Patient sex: M
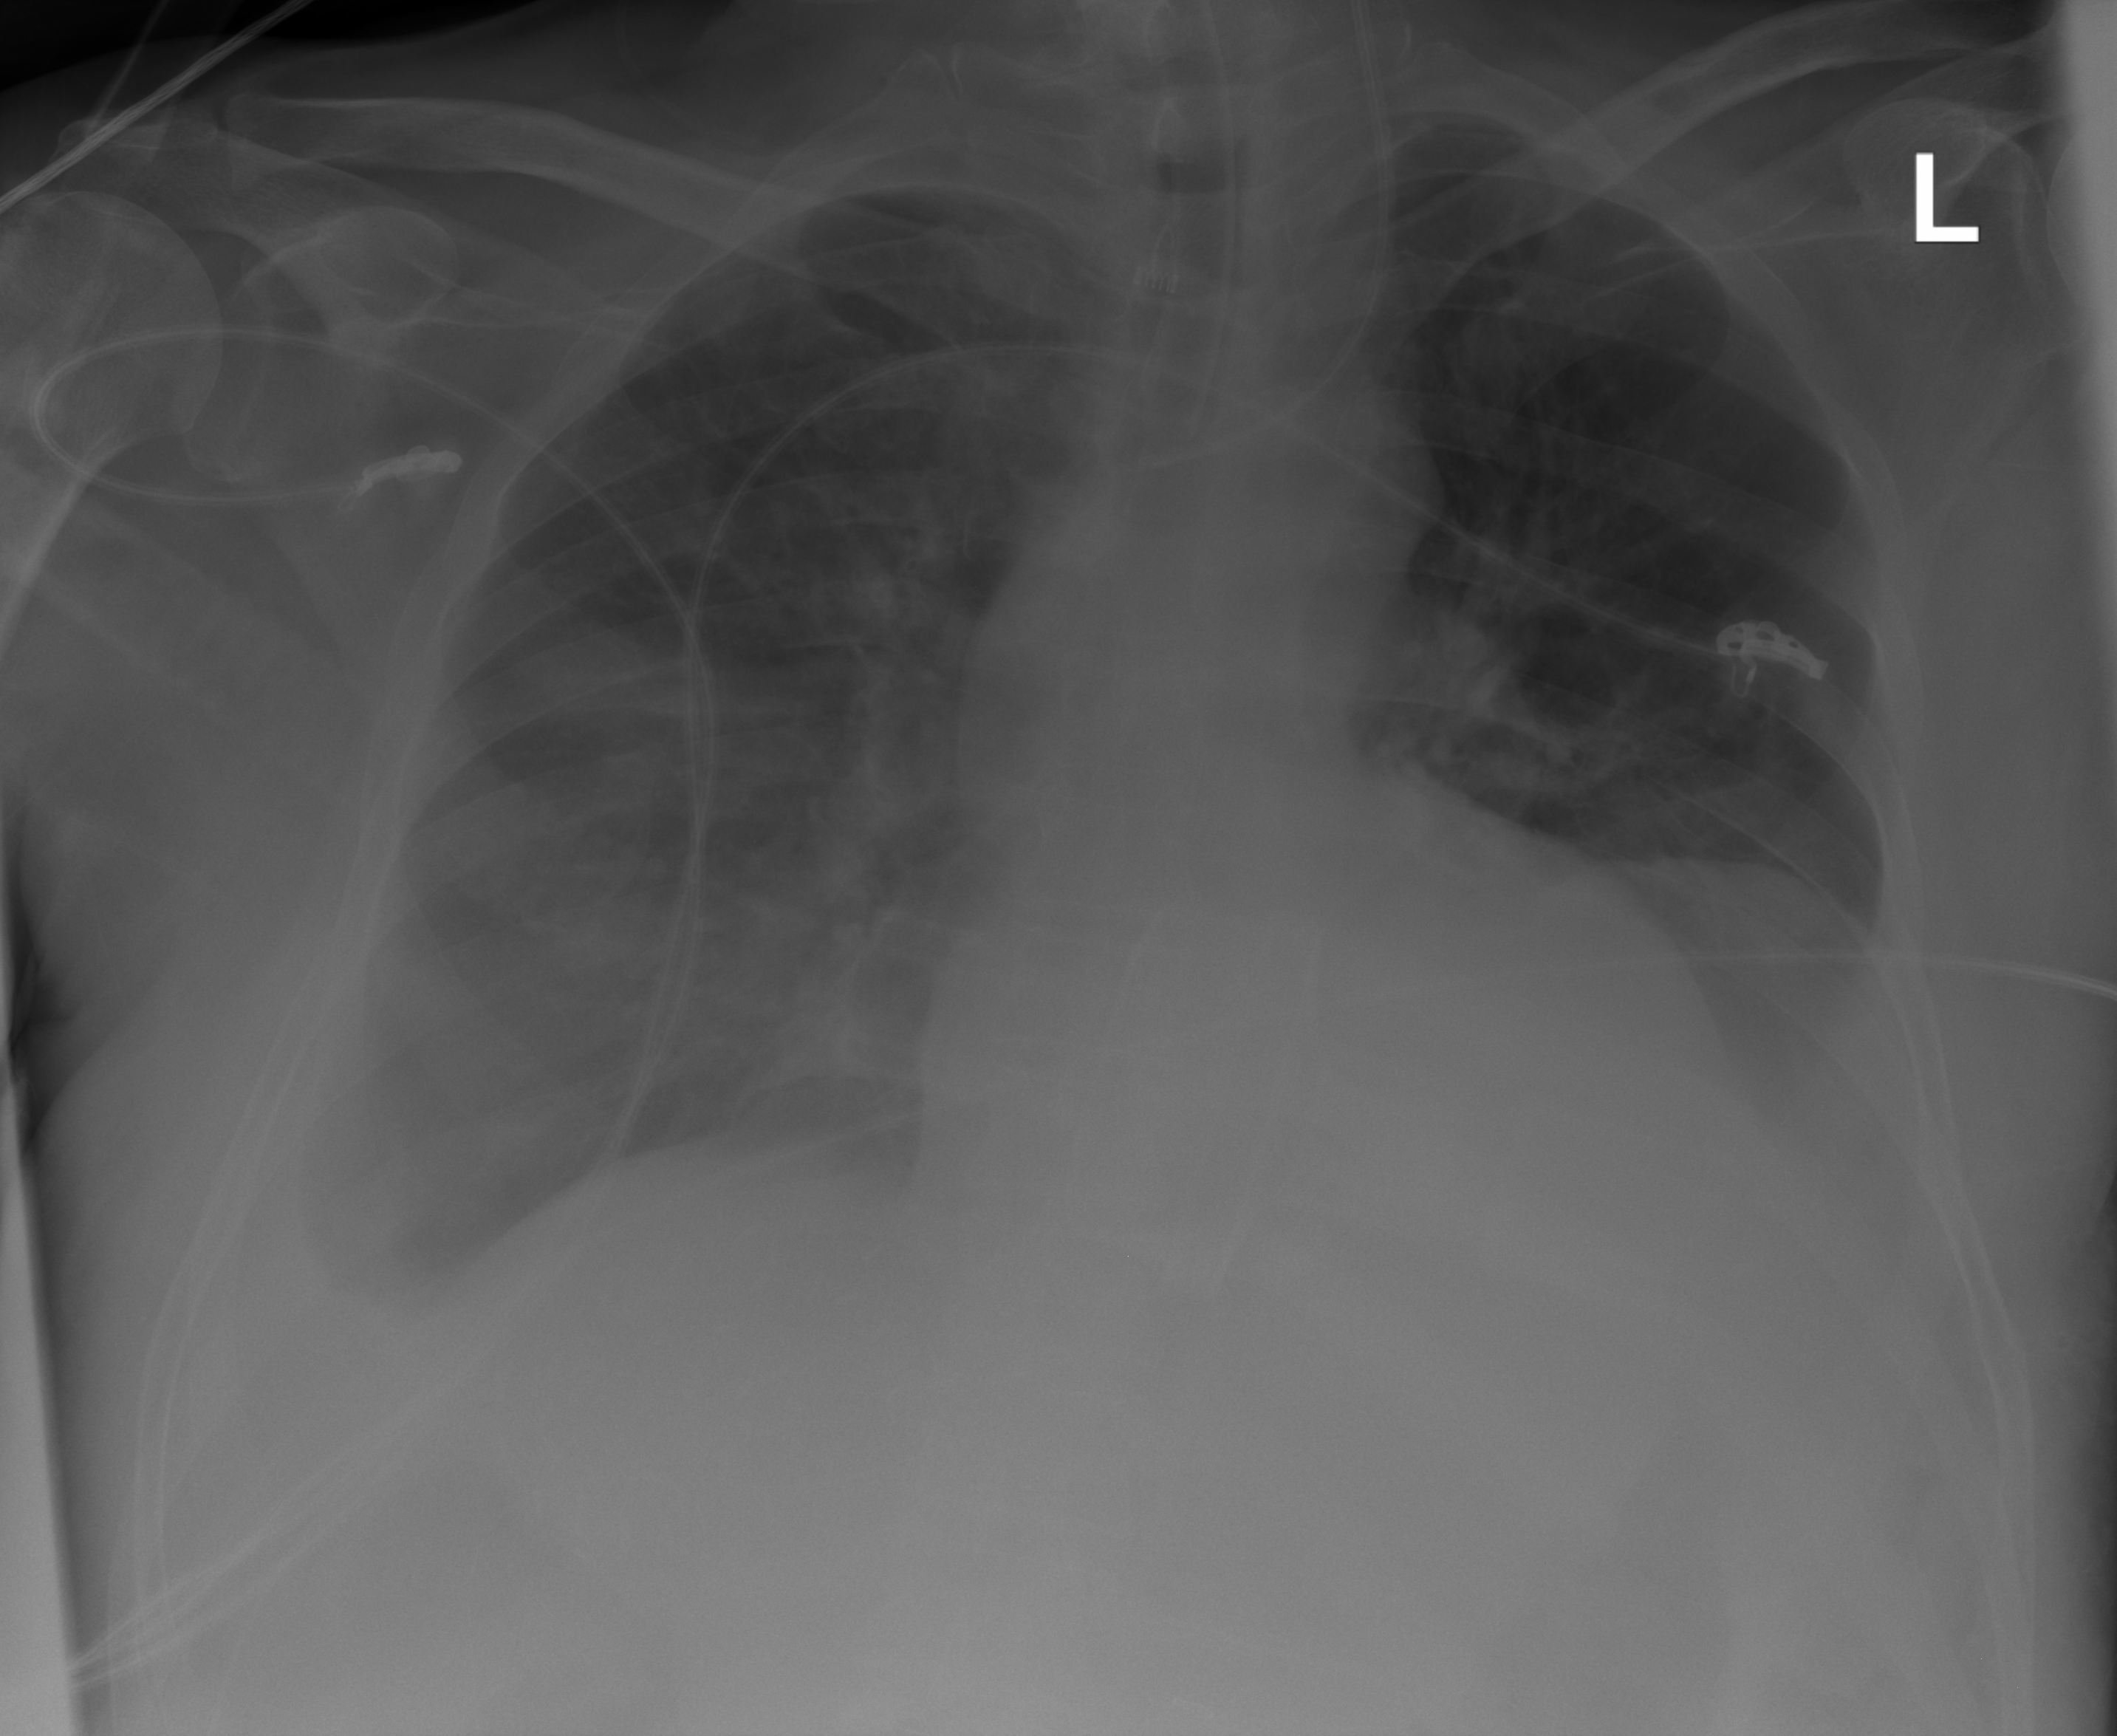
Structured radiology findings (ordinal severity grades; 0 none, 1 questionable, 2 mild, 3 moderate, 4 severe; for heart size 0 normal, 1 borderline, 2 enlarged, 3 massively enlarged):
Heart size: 0
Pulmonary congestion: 0
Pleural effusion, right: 3
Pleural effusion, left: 0
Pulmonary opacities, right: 0
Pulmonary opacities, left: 0
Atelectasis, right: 2
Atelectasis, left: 2